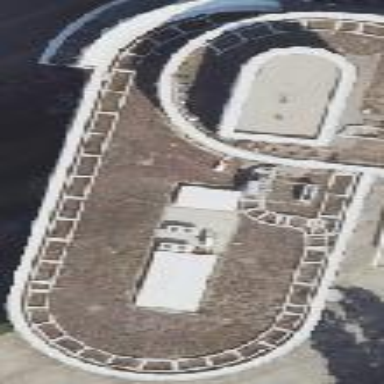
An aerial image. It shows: Office building with flat roof.